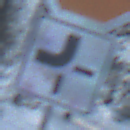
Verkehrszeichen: VerlaufVorfahrtsstrasse2
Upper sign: Stop
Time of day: MorningAfternoon
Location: Outdoor (Nature)
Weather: Clear
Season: Winter
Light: Natural